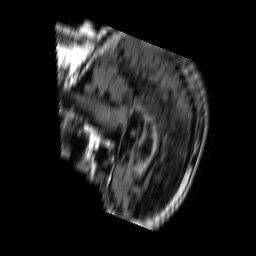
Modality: FLAIR
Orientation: sagittal
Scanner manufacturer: philips
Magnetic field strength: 1.5 T
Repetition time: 6 s
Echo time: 0.12 s